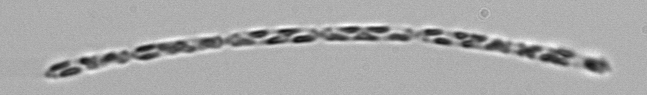
Label: Cerataulina_pelagica